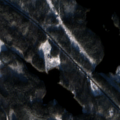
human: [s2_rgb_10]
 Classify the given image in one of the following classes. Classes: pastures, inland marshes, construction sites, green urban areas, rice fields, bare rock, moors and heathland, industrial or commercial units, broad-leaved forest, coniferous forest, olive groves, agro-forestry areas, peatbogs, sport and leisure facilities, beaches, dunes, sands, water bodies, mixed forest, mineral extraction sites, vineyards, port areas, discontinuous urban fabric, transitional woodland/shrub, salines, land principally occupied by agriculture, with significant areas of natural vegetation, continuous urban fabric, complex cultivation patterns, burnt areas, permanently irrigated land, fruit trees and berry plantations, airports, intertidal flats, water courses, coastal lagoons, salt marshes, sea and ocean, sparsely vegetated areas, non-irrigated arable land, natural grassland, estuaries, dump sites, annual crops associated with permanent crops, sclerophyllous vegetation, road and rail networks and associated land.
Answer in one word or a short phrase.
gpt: coniferous forest, mixed forest, water bodies